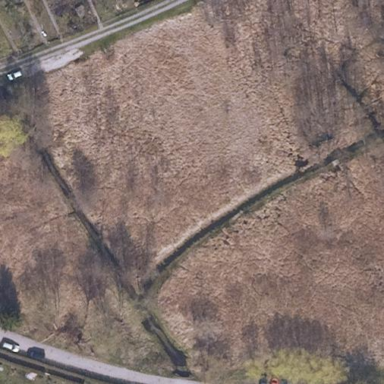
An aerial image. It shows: Wetland area characterized by wet meadow.